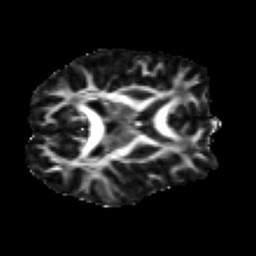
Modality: FA
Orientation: axial
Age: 18
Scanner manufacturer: siemens
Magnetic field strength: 3 T
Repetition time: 2.2 s
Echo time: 0.084 s